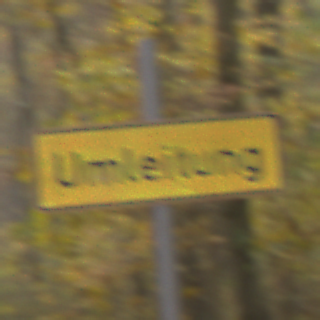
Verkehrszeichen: Umleitungsankuendigung
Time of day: MorningAfternoon
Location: Outdoor (Nature)
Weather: Overcast
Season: Autumn
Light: Natural